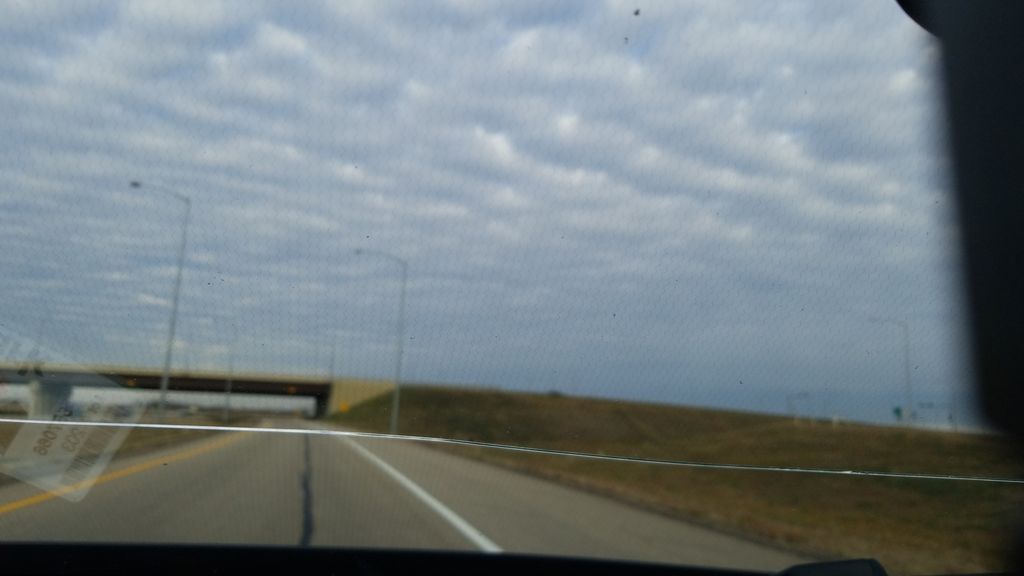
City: edmonton